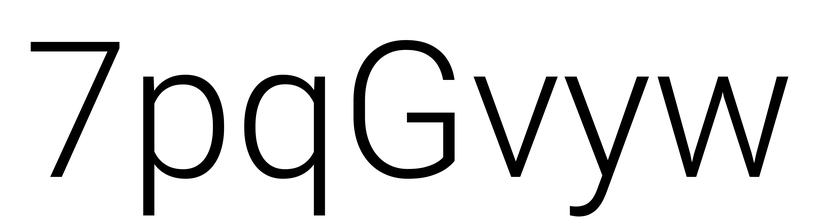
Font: Roboto_Light